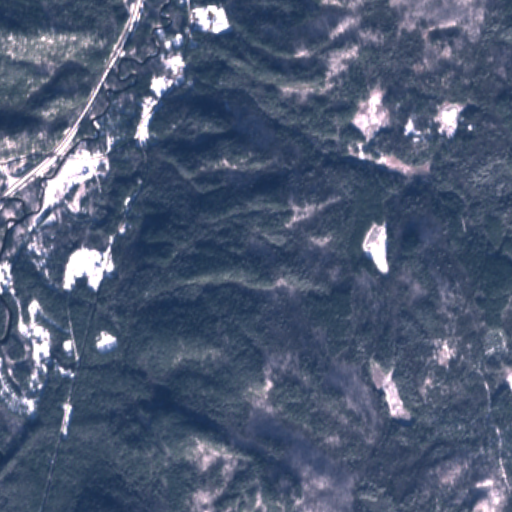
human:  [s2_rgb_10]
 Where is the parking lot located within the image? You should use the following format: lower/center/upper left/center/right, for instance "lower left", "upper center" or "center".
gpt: The parking lot is located in the lower left of the image.
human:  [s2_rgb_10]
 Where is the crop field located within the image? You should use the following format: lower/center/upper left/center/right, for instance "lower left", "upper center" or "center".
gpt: There is no crop field in the image.